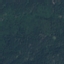
Label: Forest